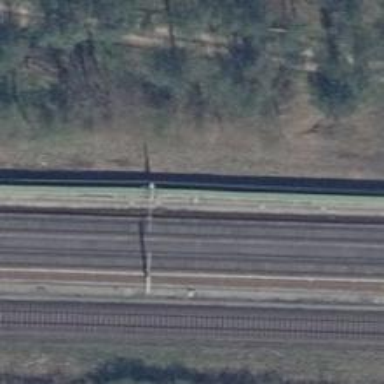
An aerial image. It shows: Railway signal with block marker for train protection. There is catenary mast nearby.